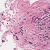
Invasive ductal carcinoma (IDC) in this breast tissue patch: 1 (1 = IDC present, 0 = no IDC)